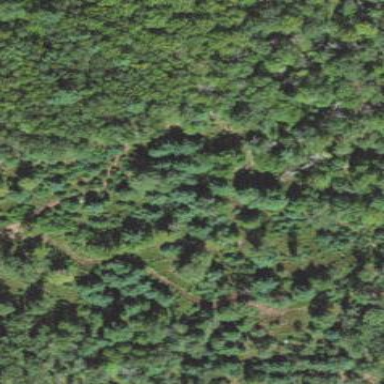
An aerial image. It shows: Woodland with needle-leaved trees.